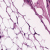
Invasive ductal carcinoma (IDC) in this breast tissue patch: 0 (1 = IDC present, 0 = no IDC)